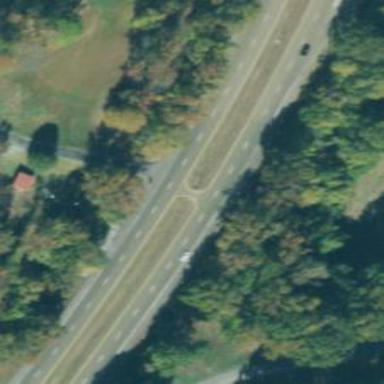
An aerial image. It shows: Trunk link highway.